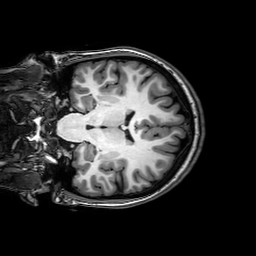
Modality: T1w
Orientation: coronal
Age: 22
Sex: female
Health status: healthy
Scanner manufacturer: philips
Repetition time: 0.008168 s
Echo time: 0.00373 s